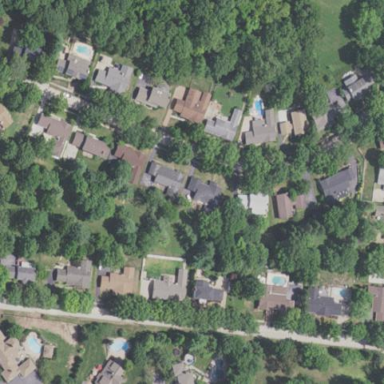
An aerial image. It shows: Residential area consisting of single-family homes.